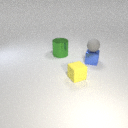
small blue metal cube behind small yellow rubber cube